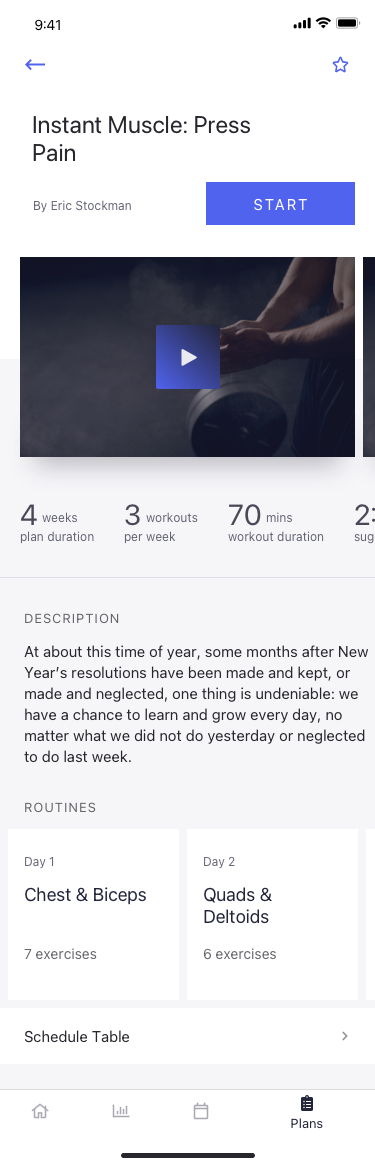
Text in this UI design:
Instant Muscle: Press Pain
By Eric Stockman
DESCRIPTION
At about this time of year, some months after New Year’s resolutions have been made and kept, or made and neglected, one thing is undeniable: we have a chance to learn and grow every day, no matter what we did not do yesterday or neglected to do last week.
workout duration
mins
70
per week
workouts
3
plan duration
weeks
4
suggested rest time
2:30
Chest & Biceps
7 exercises
Day 1
Quads & Deltoids
6 exercises
Day 2
ROUTINES
Schedule Table